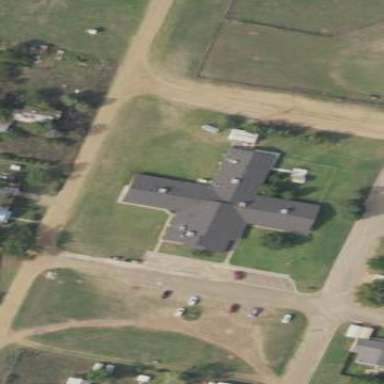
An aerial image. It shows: Nursing home building.